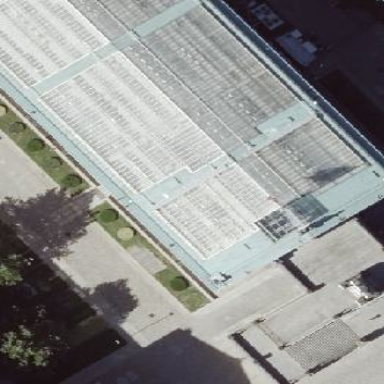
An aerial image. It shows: Museum building.